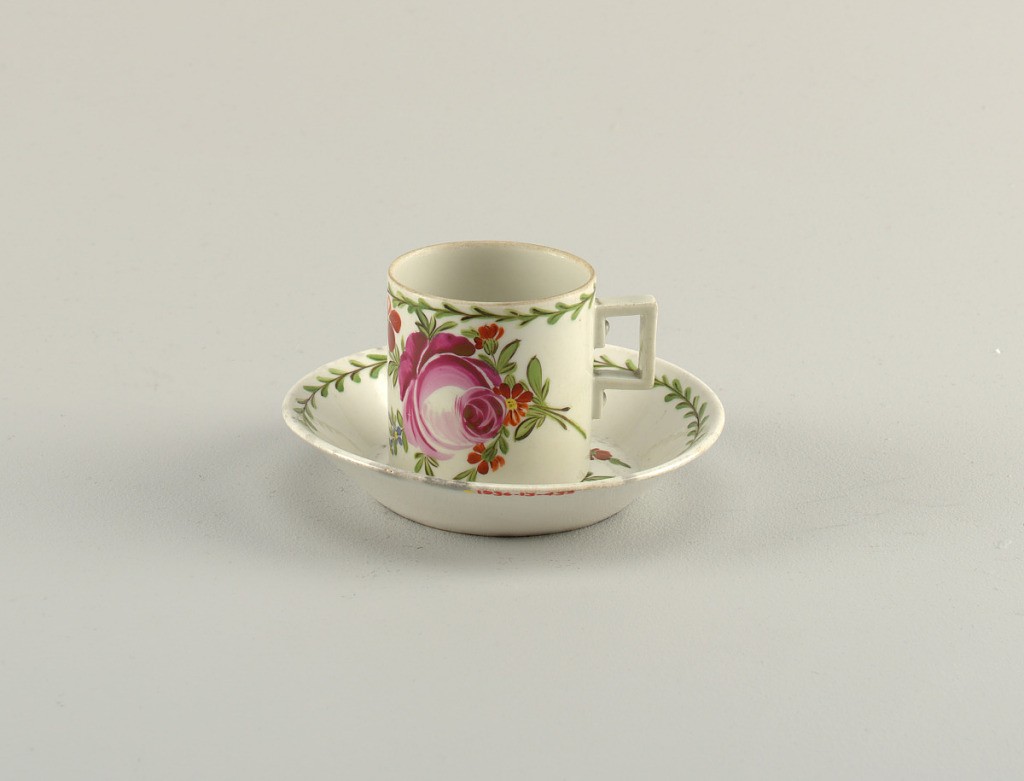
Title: Cup and Saucer
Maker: Wallendorf Porcelain Manufactory, German, established 1764
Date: ca. 1800
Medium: hard paste porcelain, vitreous enamel
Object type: cup and saucer
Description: Cylindrical cup; rectangular strap handle, with simulated screw heads. Saucer flat with flaring sides.